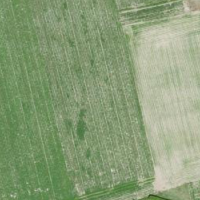
EUNIS habitat code: 52
Species observed at this site:
Falco subbuteo